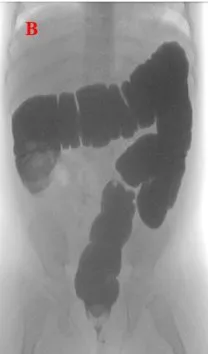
(B,C) Show the relapses of the intussusception in the ascending and then back in the transverse colon, respectively.
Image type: radiology (pet)